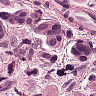
Metastatic tissue present: yes